Field crop: maize
Growth stage: 2
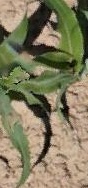
Species: maize